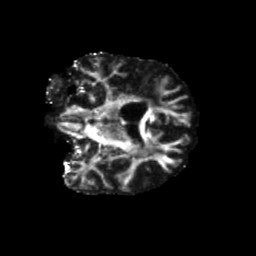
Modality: FA
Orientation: coronal
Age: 69
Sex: female
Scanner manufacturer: siemens
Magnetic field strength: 3 T
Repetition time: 5.25 s
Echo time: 0.08 s